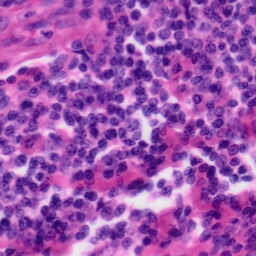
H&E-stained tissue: Tonsil